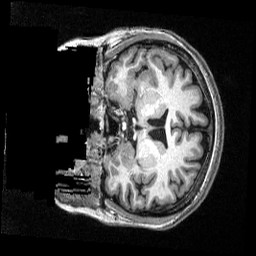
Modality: T1w
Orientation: coronal
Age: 34
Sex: female
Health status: ill
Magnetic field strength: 3 T
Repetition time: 2.53 s
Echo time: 0.00331 s